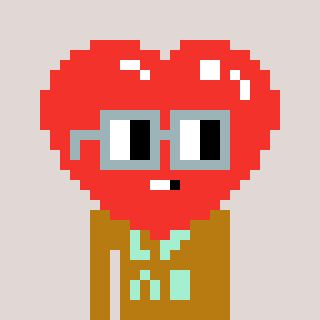
a pixel art character with square dark gray glasses, a heart-shaped head and a gold-colored body on a warm background